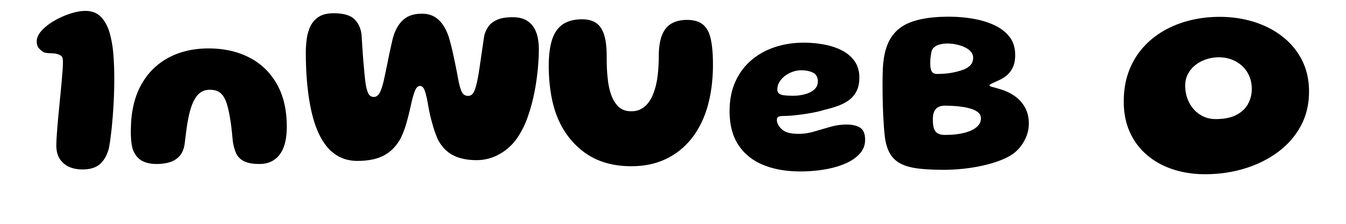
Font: Gluten_Bold